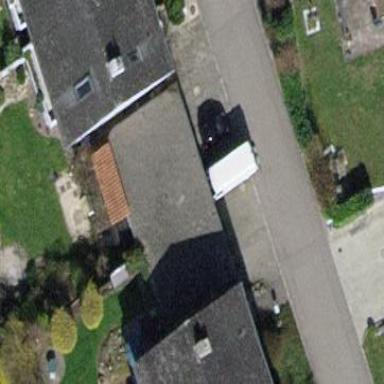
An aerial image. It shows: Group of garages.